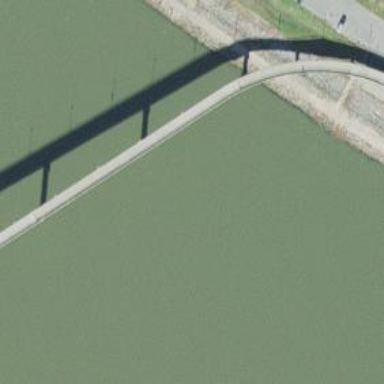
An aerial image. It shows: Bridge supported by pillars.